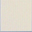
Piece: xx